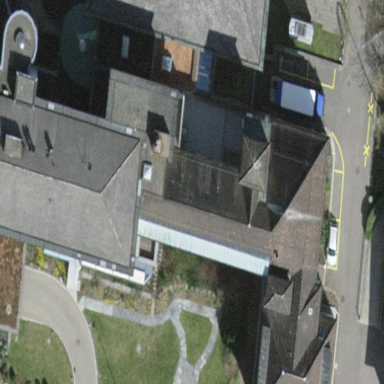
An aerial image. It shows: Clinic building.